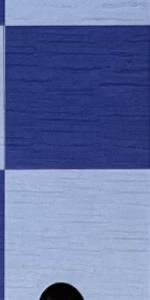
Label: Empty